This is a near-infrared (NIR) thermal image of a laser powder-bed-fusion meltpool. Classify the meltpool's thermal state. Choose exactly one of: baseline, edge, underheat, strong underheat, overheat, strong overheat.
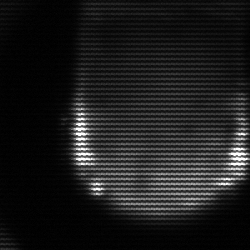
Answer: edge